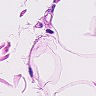
Metastatic tissue present: no